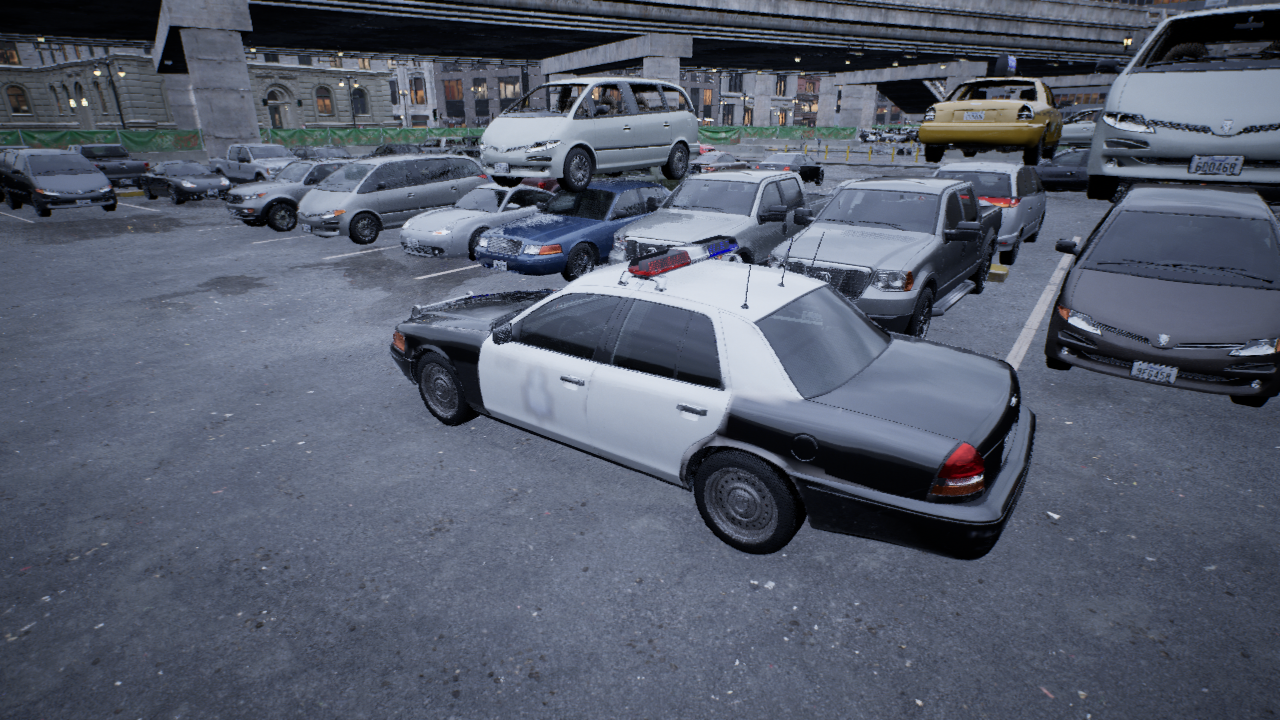
Venue: arterial
Lighting: overcast
Vehicle rig: sedan